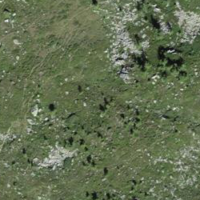
EUNIS habitat code: 26
Species observed at this site:
Bartsia alpina